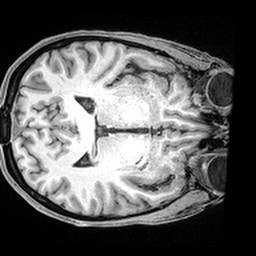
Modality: T1w
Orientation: axial
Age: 65
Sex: female
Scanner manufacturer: siemens
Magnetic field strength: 3 T
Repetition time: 2.4 s
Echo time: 0.0022 s